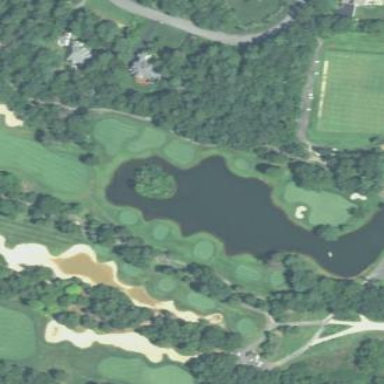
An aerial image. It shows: Picturesque scene of golf course with lateral water hazard.